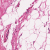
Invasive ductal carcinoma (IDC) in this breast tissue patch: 0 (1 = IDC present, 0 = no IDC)